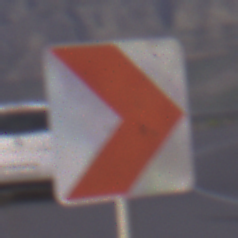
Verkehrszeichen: RichtungstafelnInKurvenKleinLinks
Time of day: Dawn
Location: Outdoor (RoadRail)
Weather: Clear
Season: NotSpecified
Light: Natural